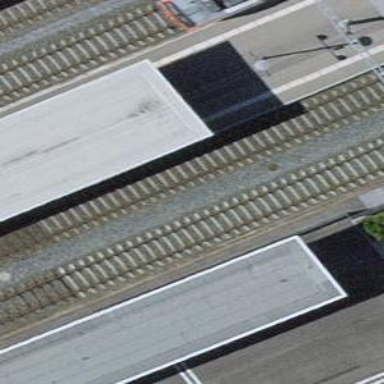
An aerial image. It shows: Stop position for public transport at railway stop.